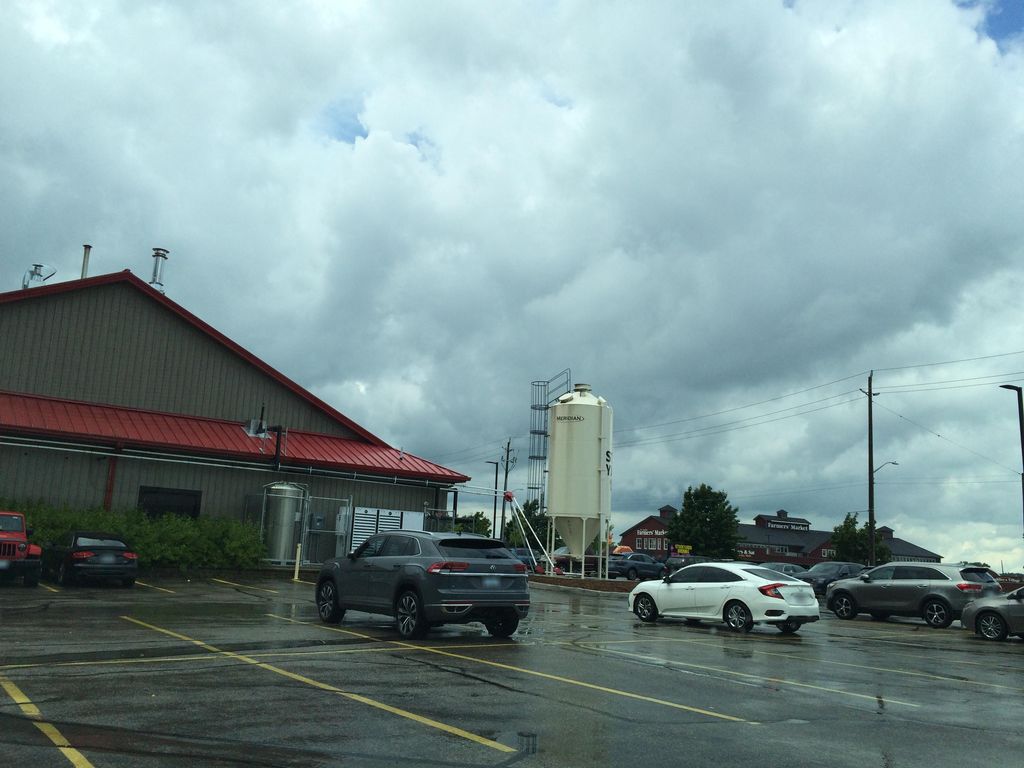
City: kitchener-waterloo